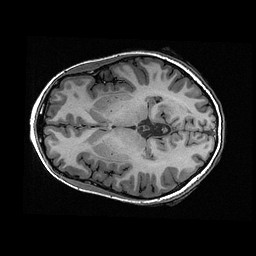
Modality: T1w
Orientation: axial
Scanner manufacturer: ge
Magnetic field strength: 3 T
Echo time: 0.00318 s